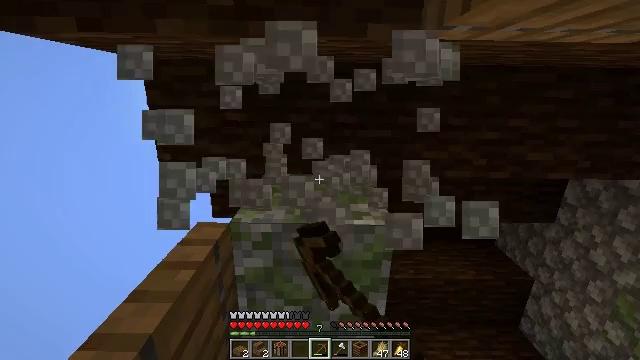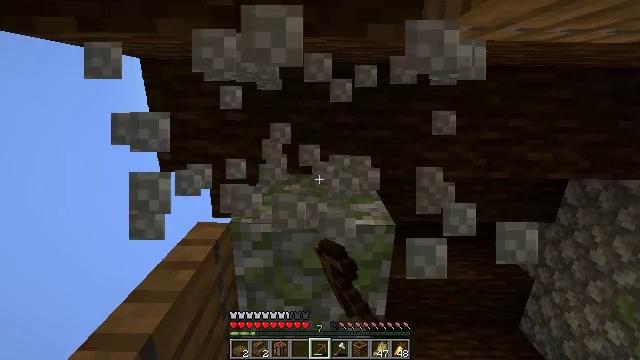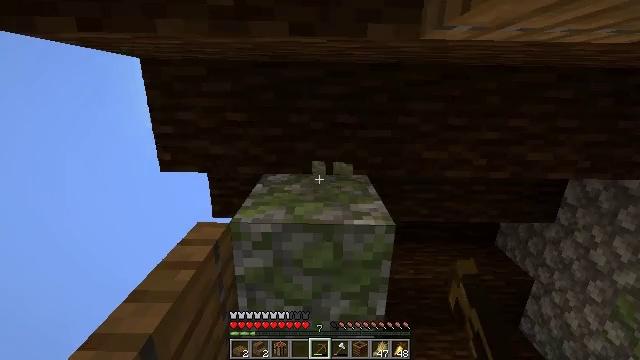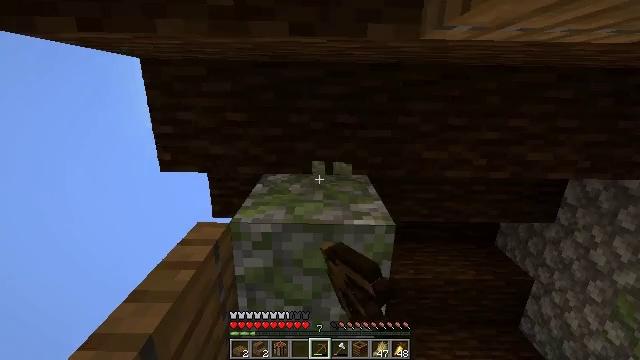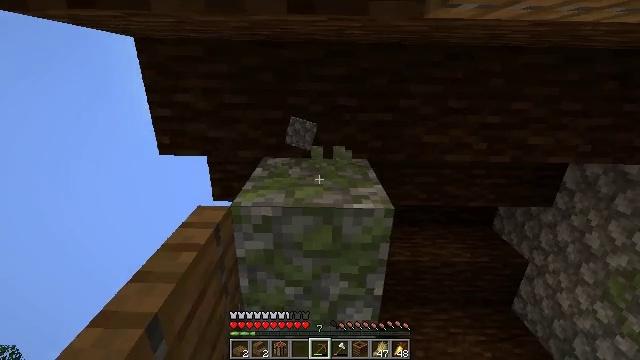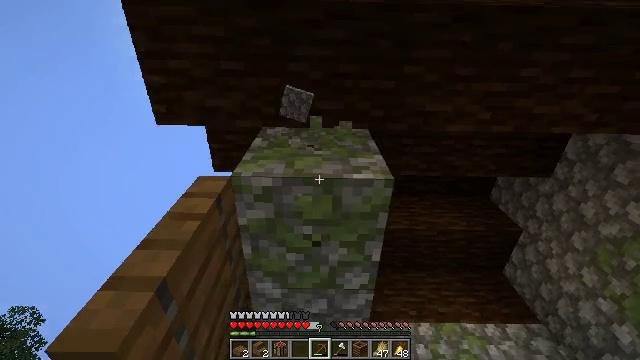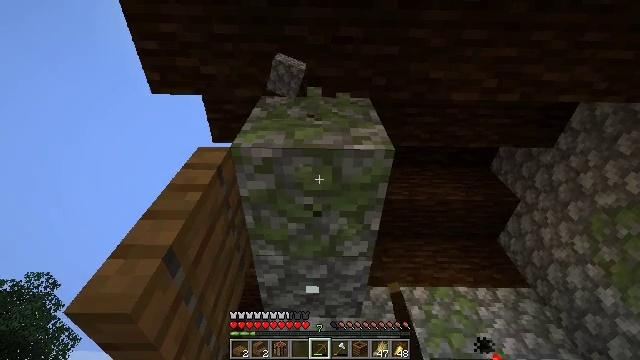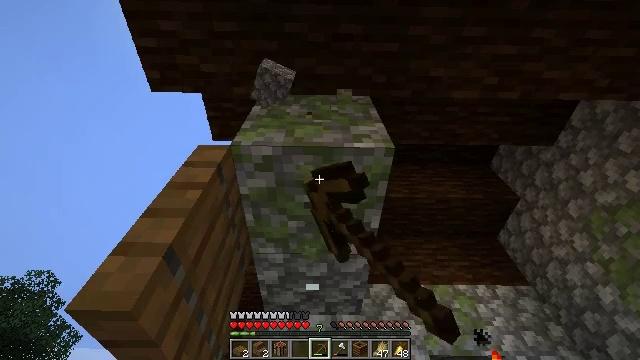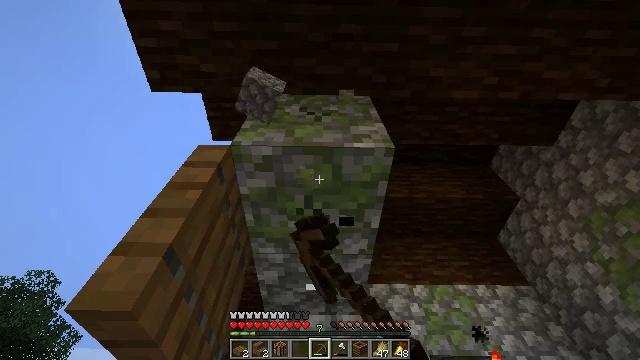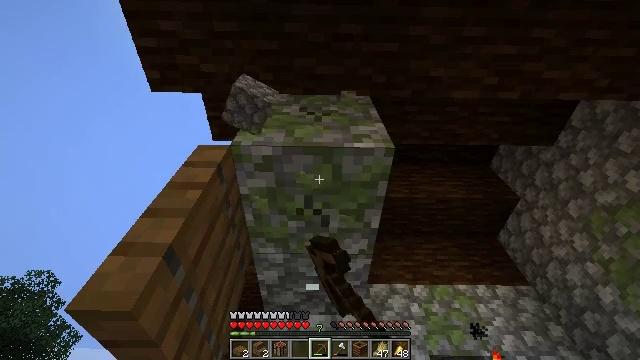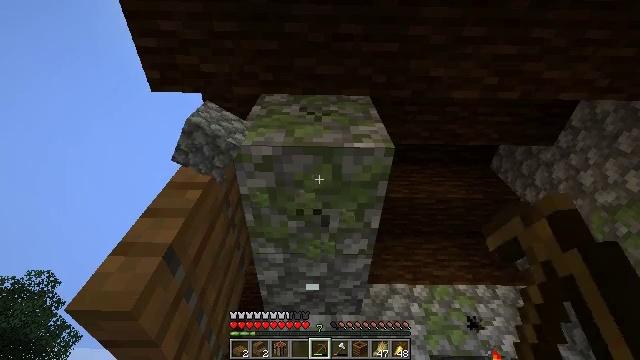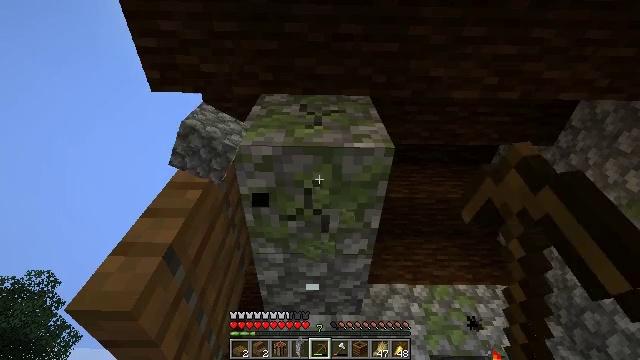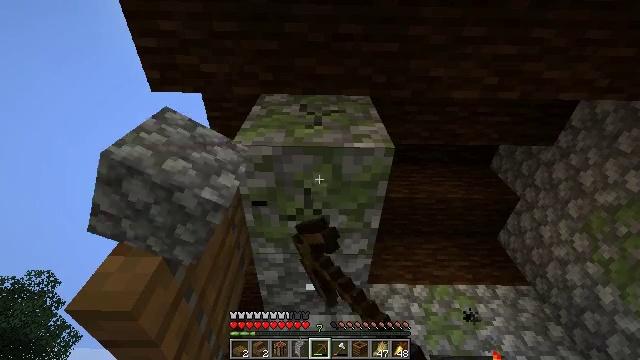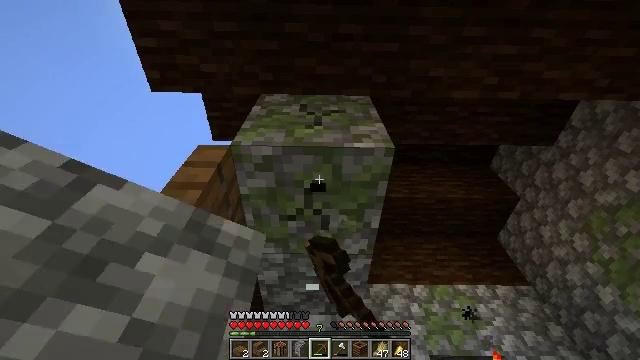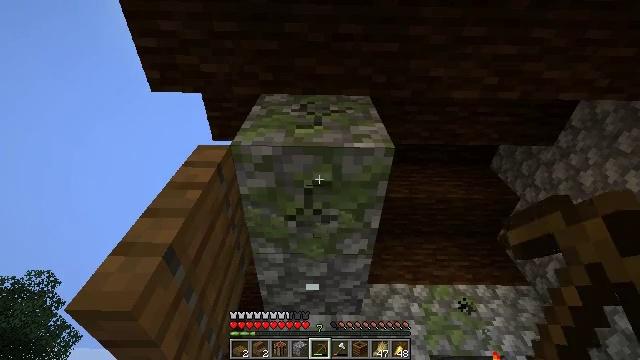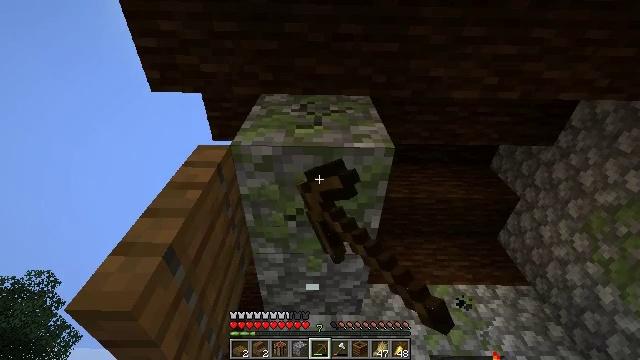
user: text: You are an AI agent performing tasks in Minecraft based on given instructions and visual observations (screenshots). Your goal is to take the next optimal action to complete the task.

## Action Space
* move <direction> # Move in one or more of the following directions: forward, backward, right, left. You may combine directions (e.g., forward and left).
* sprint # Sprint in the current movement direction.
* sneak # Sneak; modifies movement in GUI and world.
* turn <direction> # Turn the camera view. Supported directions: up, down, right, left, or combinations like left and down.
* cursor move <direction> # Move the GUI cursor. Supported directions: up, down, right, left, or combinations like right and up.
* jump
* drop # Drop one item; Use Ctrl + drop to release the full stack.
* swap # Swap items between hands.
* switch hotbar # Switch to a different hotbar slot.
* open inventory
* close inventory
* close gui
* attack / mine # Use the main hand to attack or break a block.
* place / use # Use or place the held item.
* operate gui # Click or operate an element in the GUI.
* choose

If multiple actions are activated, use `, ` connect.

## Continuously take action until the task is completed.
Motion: motion action
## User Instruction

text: Collect mossy cobblestone from a structure.
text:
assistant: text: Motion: attack / mine
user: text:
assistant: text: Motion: attack / mine
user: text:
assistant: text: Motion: attack / mine
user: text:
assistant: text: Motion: turn down, attack / mine
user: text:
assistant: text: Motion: turn down, attack / mine
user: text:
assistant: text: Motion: turn down, attack / mine
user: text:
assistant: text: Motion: attack / mine
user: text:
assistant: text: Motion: attack / mine
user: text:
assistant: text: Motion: attack / mine
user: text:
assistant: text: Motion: attack / mine
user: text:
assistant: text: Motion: attack / mine
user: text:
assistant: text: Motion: attack / mine
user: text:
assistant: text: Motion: attack / mine
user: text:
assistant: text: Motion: attack / mine
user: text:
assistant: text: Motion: attack / mine
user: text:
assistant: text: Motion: attack / mine
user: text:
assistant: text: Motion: attack / mine
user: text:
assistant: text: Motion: attack / mine
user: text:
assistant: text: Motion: attack / mine
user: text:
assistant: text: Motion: attack / mine
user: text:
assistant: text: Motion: attack / mine
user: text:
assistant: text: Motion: attack / mine
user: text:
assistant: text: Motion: turn right, attack / mine
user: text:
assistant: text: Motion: attack / mine
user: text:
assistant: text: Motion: attack / mine
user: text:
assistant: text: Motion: attack / mine
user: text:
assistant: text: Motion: attack / mine
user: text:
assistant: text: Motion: attack / mine
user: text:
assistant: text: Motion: attack / mine
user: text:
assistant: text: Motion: attack / mine